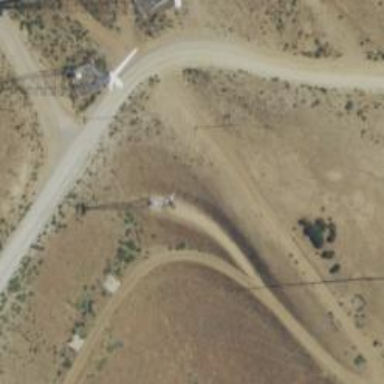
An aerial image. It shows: Wind generator powered by wind turbine.